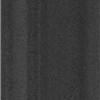
Label: dusty